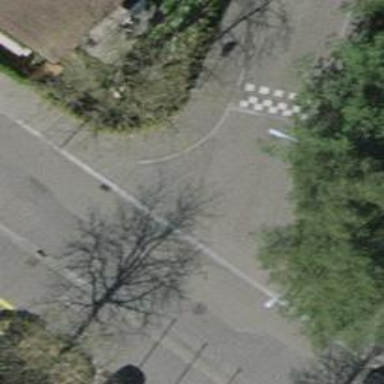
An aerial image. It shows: Asphalt road in residential area with opposite cycleway.